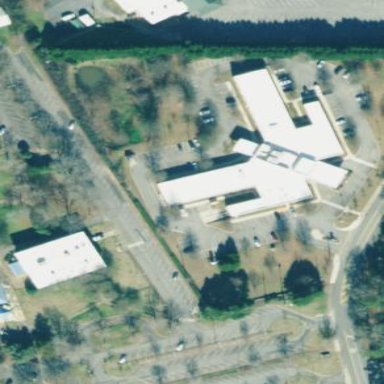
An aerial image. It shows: Hospital building.